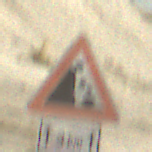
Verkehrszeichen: SteinschlagLinks
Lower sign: LaengeEinerStrecke2
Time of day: Midday
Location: Outdoor (Beach)
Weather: PartlyCloudy
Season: NotSpecified
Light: Natural